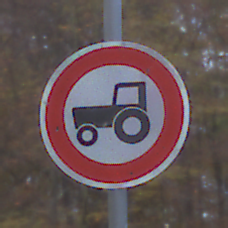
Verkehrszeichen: VerbotKraftfahrzeugeZuegeNichtSchneller25
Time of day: SunriseSunset
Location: Outdoor (Nature)
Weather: PartlyCloudy
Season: Autumn
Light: Natural